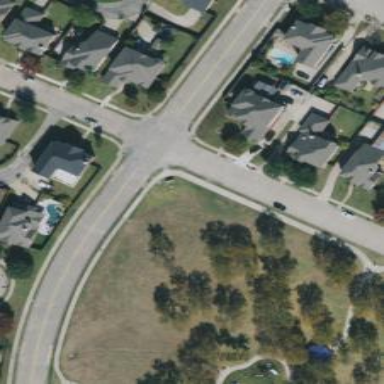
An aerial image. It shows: Road with stop sign.